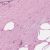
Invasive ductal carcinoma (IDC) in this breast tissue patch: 0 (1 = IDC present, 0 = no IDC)